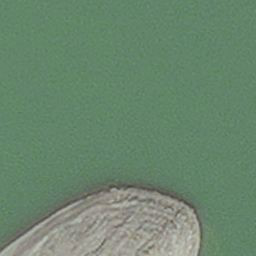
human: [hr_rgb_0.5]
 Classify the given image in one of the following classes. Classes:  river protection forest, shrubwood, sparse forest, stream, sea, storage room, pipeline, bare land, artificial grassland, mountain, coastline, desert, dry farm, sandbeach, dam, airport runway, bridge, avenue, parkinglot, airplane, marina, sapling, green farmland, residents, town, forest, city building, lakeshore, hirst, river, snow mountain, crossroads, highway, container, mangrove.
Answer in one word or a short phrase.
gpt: hirst